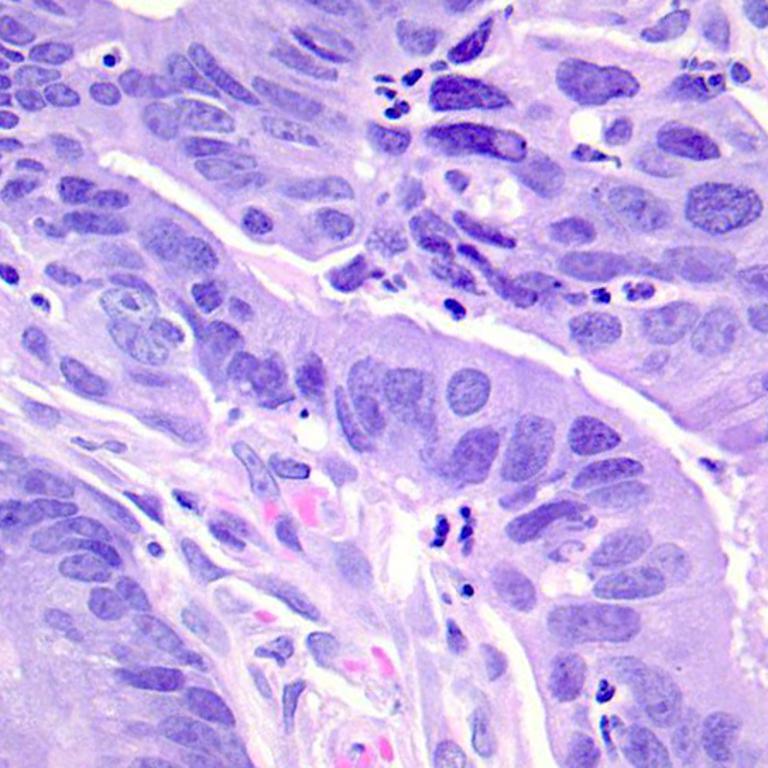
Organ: colon
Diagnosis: adenocarcinomas